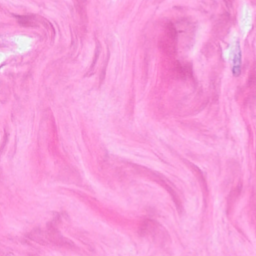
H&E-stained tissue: Breast